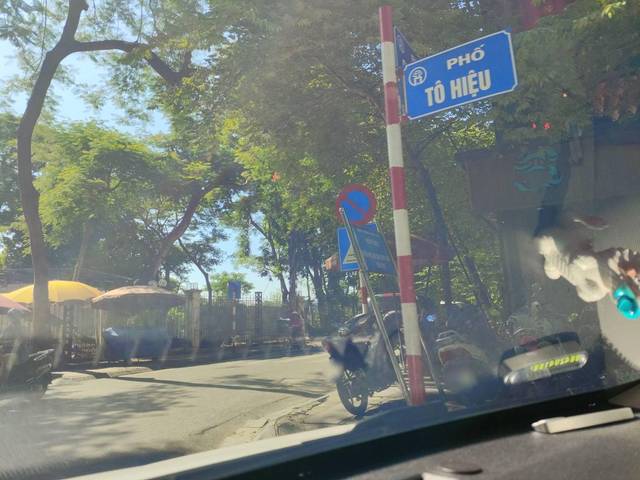
Region: Vietnam
Coordinates: 21.042, 105.794